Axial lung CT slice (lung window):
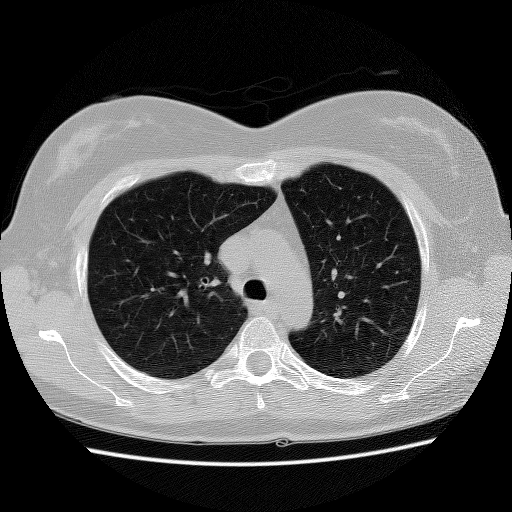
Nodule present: no